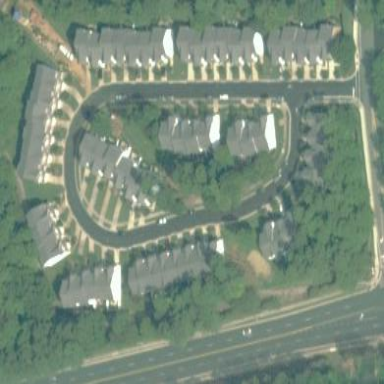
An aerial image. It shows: Residential area within neighborhood.